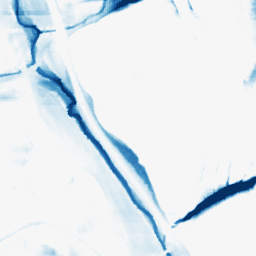
Category: morphological
Decomposition family: morphological_rect
Decomposition parameters: operation: closing
width: 50
height: 20
Upsampling method: quadratic
Upsampling parameters: scale: 2
Upsampling scale: 2